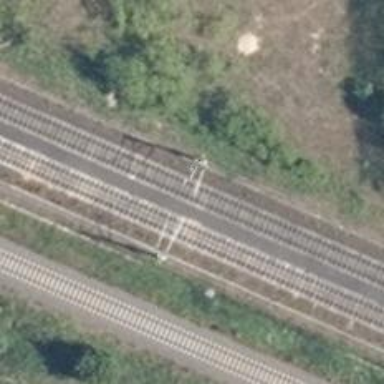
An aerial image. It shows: Milestone along the railway with catenary mast.